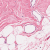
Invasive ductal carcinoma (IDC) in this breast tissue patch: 0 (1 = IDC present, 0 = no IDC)